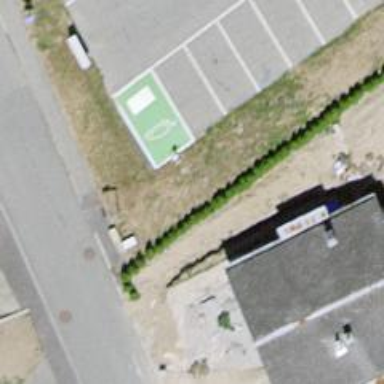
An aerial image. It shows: Charging station.